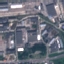
Land use / land cover class: Industrial